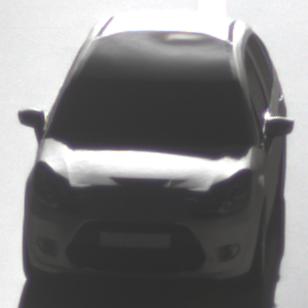
Make: Citroen
Model: C3 1.1
Detailed model: C3 (II)
Model produced from: 2010/01
Model produced until: 2012/03
Doors: 5
Color: white
Road condition: wet road
Daytime: morning or afternoon
Contrast: high contrast